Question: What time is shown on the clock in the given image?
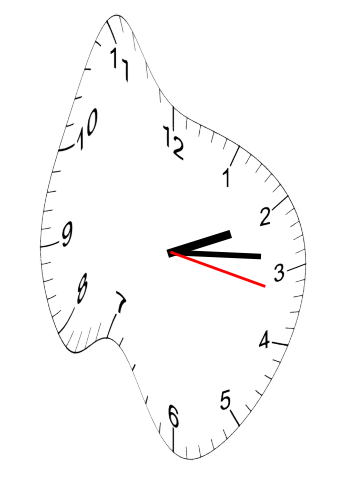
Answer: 02:14:17